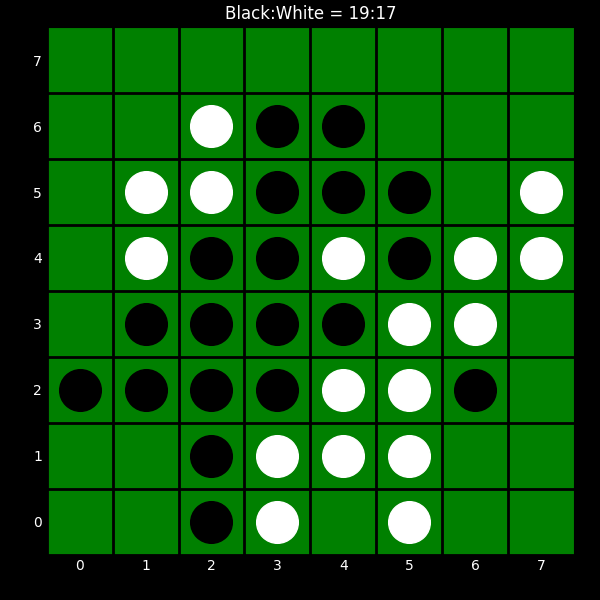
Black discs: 19
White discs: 17